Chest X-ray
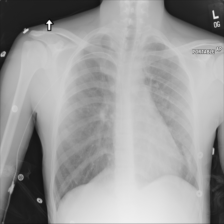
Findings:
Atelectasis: negative
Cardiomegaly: negative
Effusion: negative
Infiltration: negative
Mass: negative
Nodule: negative
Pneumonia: negative
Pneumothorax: negative
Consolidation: negative
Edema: negative
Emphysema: negative
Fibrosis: negative
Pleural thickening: negative
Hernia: negative